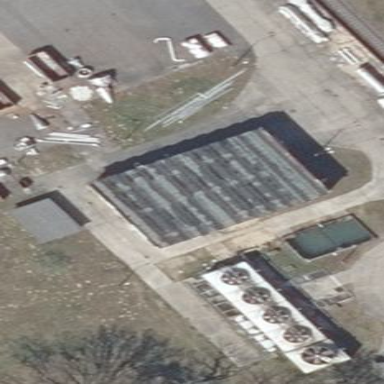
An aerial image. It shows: Industrial building.